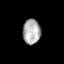
Tissue: lung
Cell type: Endothelial cells
Senescence score: 0.2171
Nuclear area (px): 428
Mean DAPI intensity: 175.194